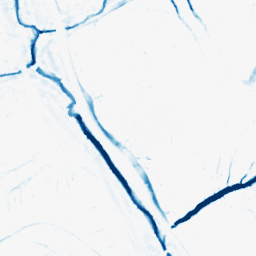
Category: morphological
Decomposition family: morphological
Decomposition parameters: operation: closing
size: 5
Upsampling method: bilinear
Upsampling parameters: scale: 2
Upsampling scale: 2